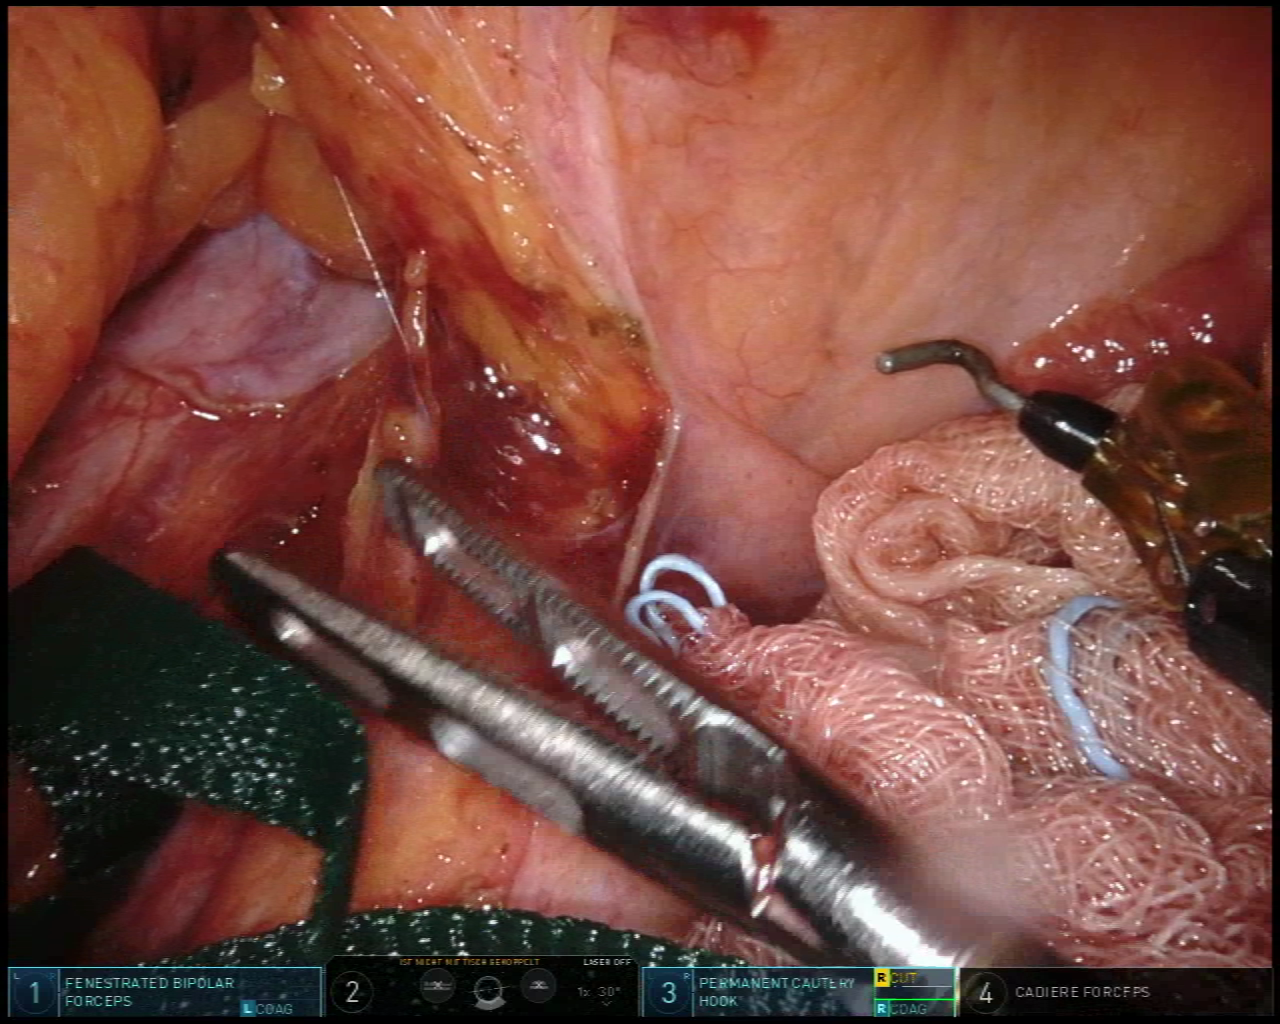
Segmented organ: ureter
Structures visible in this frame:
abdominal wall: yes
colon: no
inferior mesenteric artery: no
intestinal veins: no
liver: no
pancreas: no
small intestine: no
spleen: no
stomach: no
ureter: yes
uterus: yes
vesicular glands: no